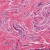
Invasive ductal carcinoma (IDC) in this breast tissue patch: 0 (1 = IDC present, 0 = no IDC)